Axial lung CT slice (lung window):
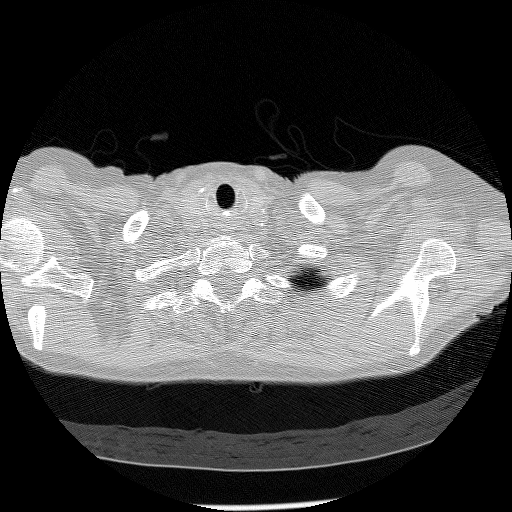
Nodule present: no